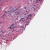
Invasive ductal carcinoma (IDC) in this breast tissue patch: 0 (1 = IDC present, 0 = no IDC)